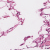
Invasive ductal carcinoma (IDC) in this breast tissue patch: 1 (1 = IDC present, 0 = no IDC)